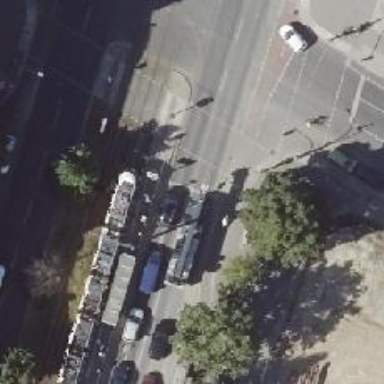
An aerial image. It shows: Road with traffic signals.